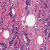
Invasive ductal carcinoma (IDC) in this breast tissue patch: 1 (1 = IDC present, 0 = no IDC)